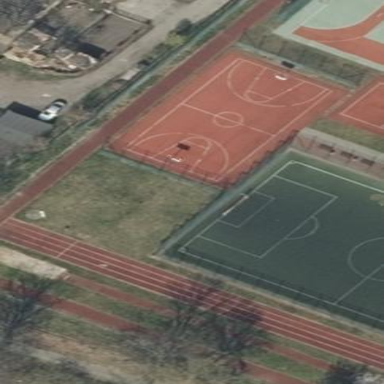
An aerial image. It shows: Basketball court in the leisure land pitch.